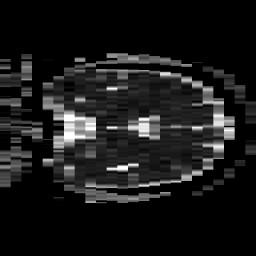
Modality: ADC
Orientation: coronal
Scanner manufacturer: philips
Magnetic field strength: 3 T
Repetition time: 4.029 s
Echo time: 0.06119 s